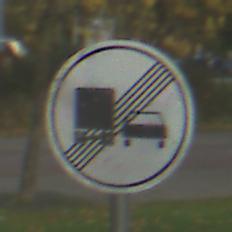
Verkehrszeichen: EndeUeberholverbotKraftfahrzeuge
Umgebung: Outdoor, Urban
Tageszeit: MorningAfternoon
Wetter: PartlyCloudy
Licht: Natural
Jahreszeit: NotSpecified
Kontrast: LowContrast